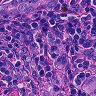
Metastatic tissue present: yes